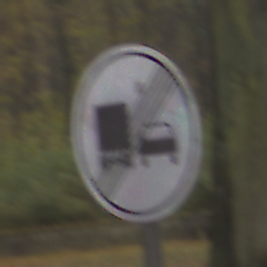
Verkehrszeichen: EndeUeberholverbotKraftfahrzeuge
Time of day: MorningAfternoon
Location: Outdoor (Nature)
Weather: Overcast
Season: Autumn
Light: Natural